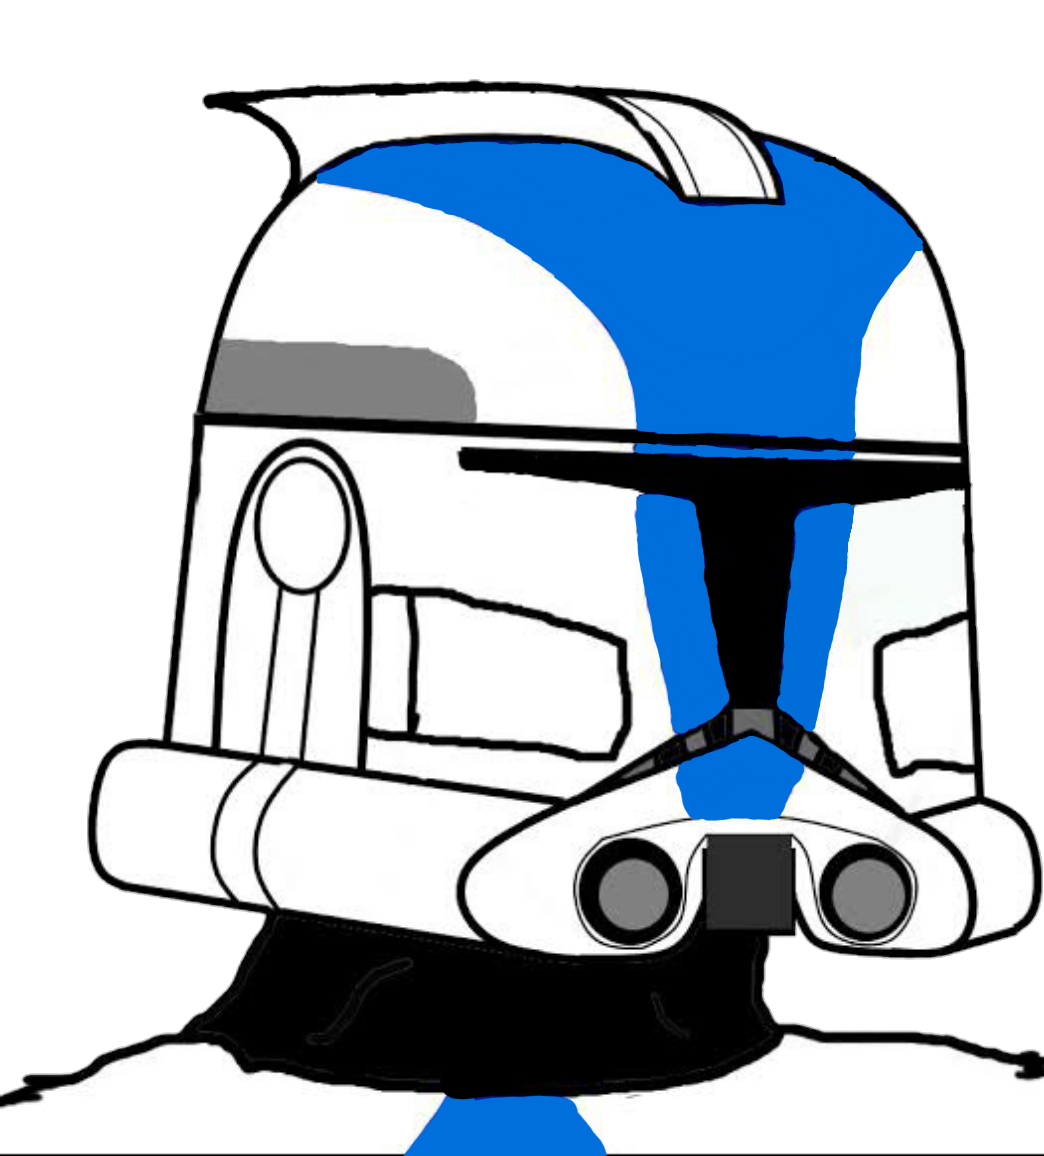
Label: 4_Yes_Chad